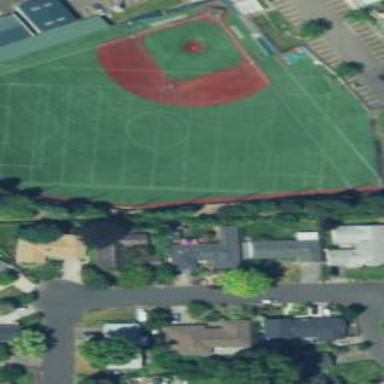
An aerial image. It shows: Artificial turf soccer pitch for leisure activities.